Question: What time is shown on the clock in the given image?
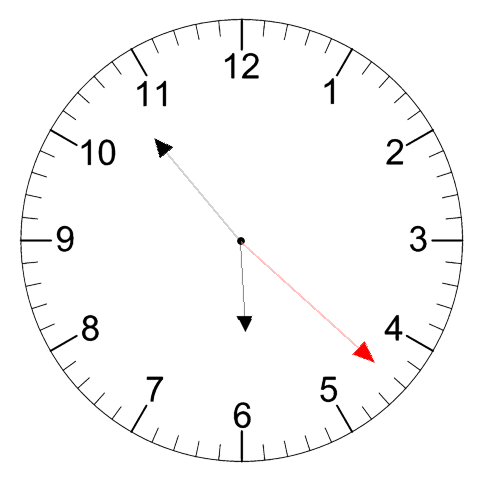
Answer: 05:53:22